Question: '''
// mystring contains dynamic text. Sometimes can be
// null
var a = mystring.split(" ");
var proc = a[0] + " " + a[1];
'''
If 'a' does not contain text, after 'split' proc is undefined. If I try to assing its value to a textbox the result is "undefined":
'''
mytextbox.val(proc);
'''

So I need a way to make that proc has always a value, at least an empty string.
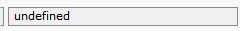
Answer: You can just use
'''
(mystring || " ")
'''
which will evaluate to 'mystring' if it is not 'null', or '" "' if it is.
Or, you can just put an 'if' statement around the whole thing:
'''
if (mystring != null) {
// stuff
} else {
var proc = "";
}
'''